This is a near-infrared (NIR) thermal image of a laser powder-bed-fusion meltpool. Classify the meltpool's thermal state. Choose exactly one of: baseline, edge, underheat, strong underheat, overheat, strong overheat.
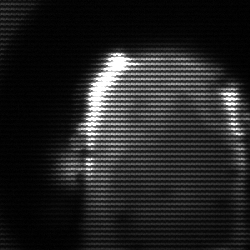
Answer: baseline